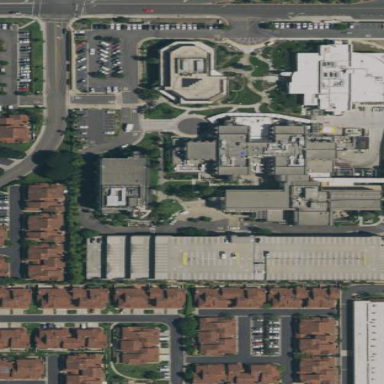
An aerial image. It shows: Hospital providing healthcare services.